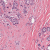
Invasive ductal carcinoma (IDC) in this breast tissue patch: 1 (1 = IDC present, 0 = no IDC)